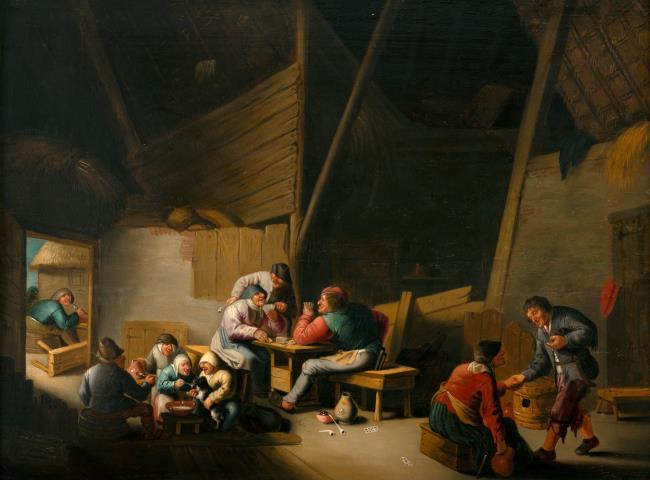
Title: Peasants in an interior
Artist: Cornelis Mahu
Earliest date: 1628
Latest date: 1689
Genre: painting
Iconography: Tobacco
Keywords: genre, farmhouse interior, peasant, card game (activity), pipe, smoking (activity), dancing (activity), eating, fire pot, ewer (vessel), dog, child, background view